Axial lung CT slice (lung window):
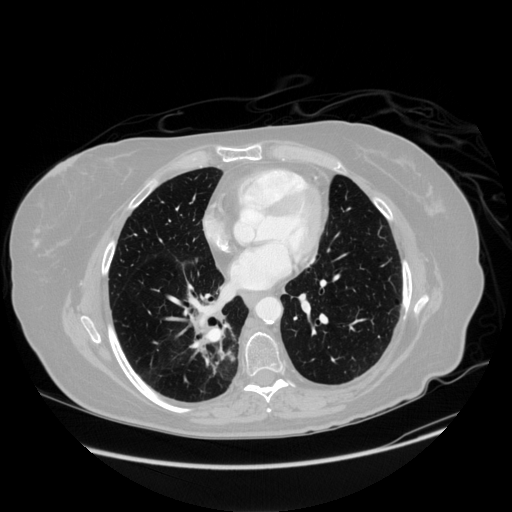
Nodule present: no